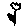
Label: flower